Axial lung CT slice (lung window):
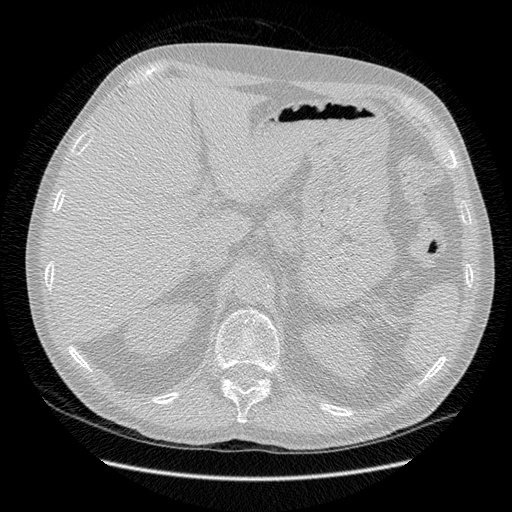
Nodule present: no